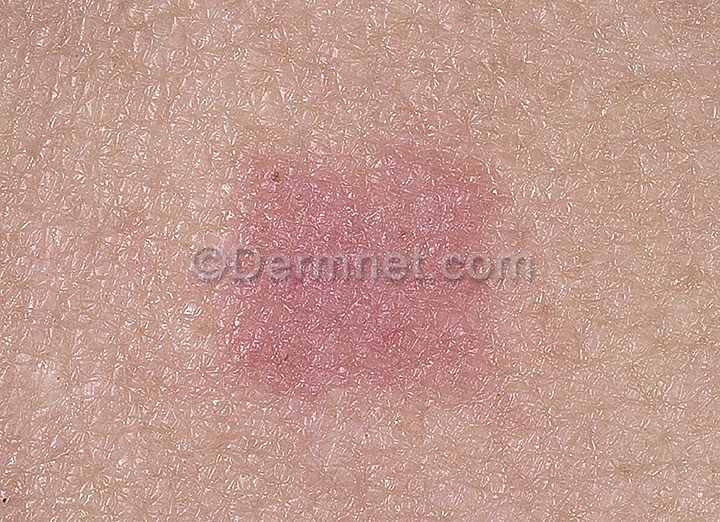
Disease: Poison Ivy Photos and other Contact Dermatitis